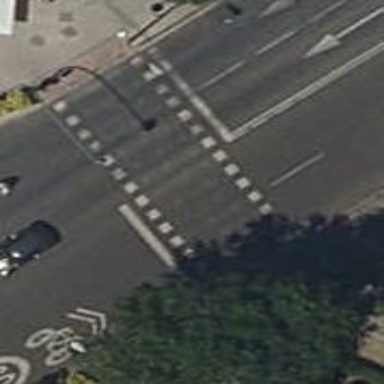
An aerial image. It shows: Footway crossing equipped with traffic signals.